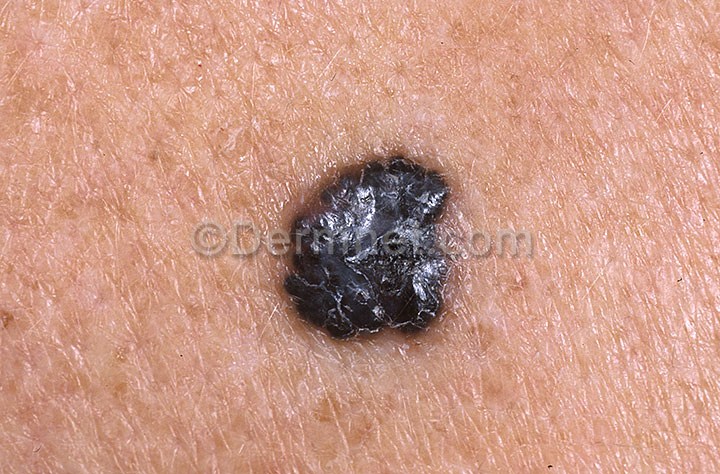
Disease: Melanoma Skin Cancer Nevi and Moles